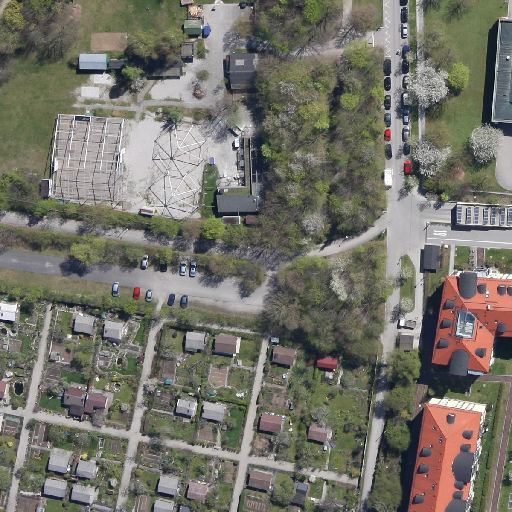
Referring expression: vehicle